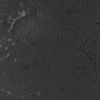
Label: not_dusty